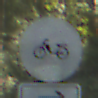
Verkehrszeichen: VerbotMofas
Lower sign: RichtungsangabeDurchPfeile5
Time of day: MorningAfternoon
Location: Outdoor (Nature)
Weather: Clear
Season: NotSpecified
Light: Natural